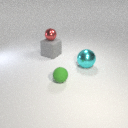
large gray rubber cube below small red metal sphere